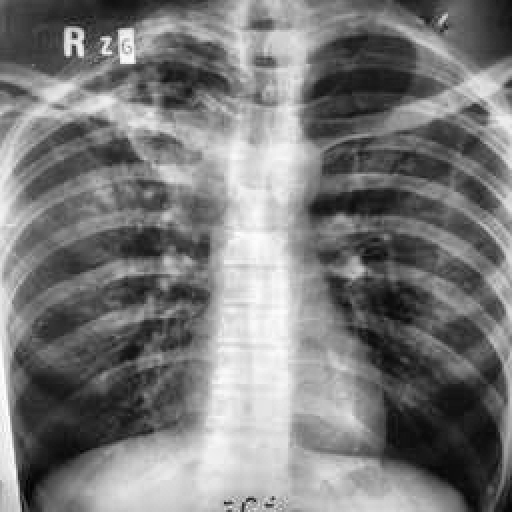
Finding: TUBERCULOSIS